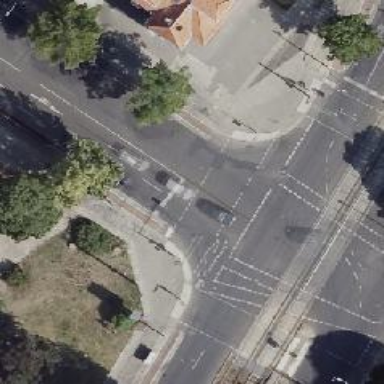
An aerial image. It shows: Secondary road with asphalt surface. There are separate sidewalks on both sides and cycle tracks on both sides.